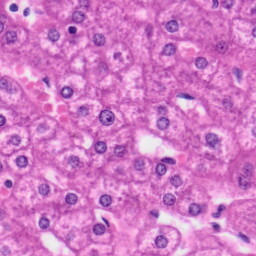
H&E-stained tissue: Liver